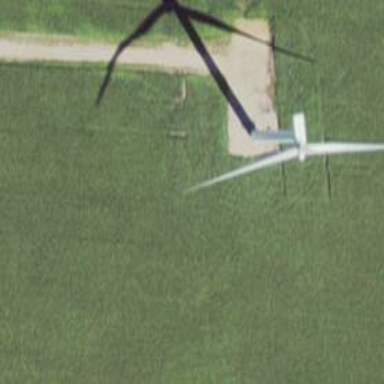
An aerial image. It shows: Wind generator using horizontal axis wind turbines.